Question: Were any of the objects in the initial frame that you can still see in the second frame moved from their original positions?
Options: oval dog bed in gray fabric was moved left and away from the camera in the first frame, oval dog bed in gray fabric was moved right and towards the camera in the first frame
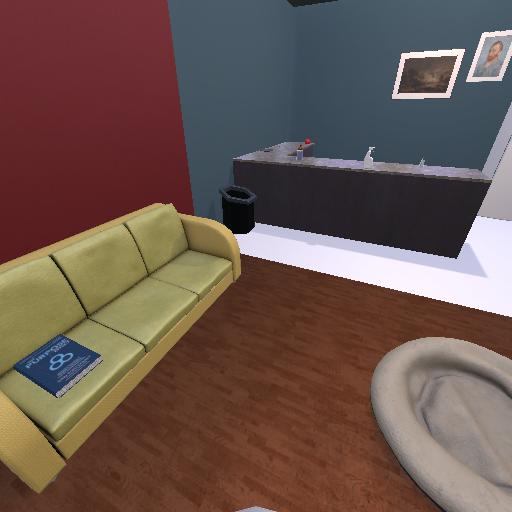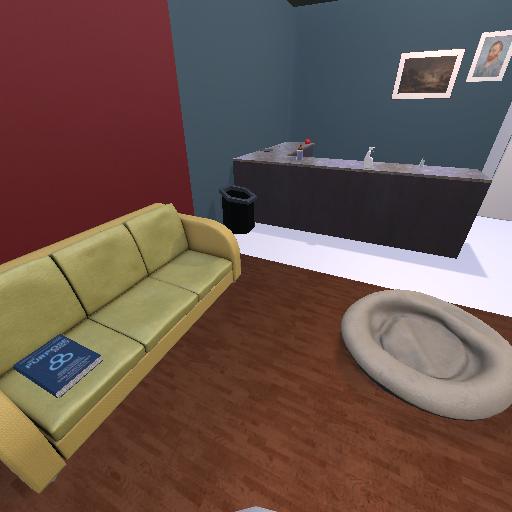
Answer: oval dog bed in gray fabric was moved left and away from the camera in the first frame